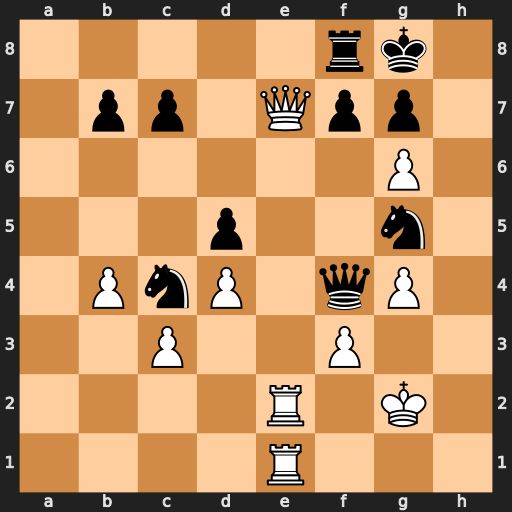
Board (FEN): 5rk1/1pp1Qpp1/6P1/3p2n1/1PnP1qP1/2P2P2/4R1K1/4R3
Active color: w
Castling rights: -
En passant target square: -
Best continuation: Qxf8+ Kxf8 Re8#